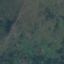
Label: HerbaceousVegetation